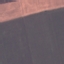
Land use / land cover class: AnnualCrop